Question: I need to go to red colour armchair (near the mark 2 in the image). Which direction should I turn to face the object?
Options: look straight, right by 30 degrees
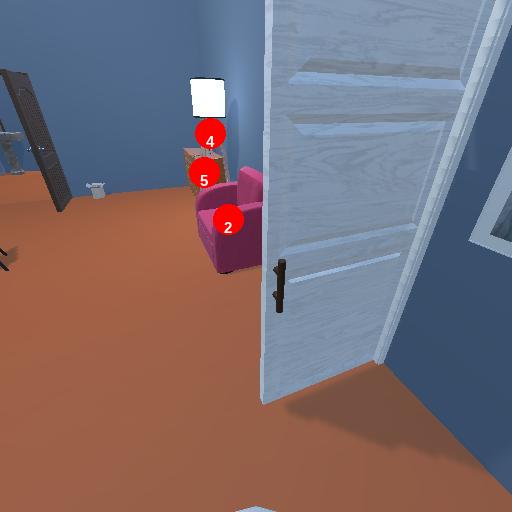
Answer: look straight